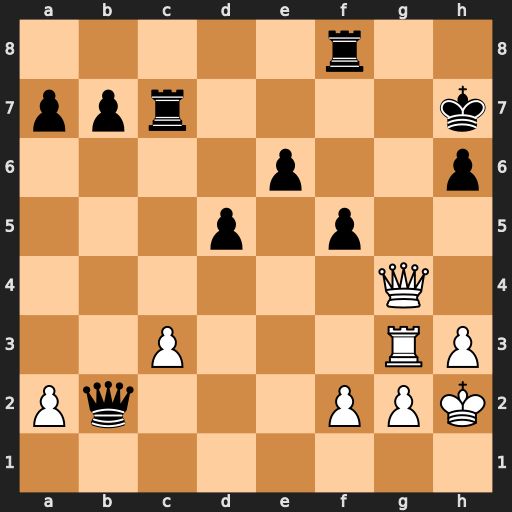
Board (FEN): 5r2/ppr4k/4p2p/3p1p2/6Q1/2P3RP/Pq3PPK/8
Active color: w
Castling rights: -
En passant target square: -
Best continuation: Qg6+ Kh8 Qxh6+ Rh7 Qxf8#